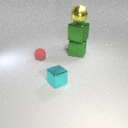
small red rubber sphere to the left of large green metal cube